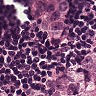
Metastatic tissue present: yes